Aerial crown-view tile of a tropical tree (Barro Colorado Island, Panama), acquired 20250217:
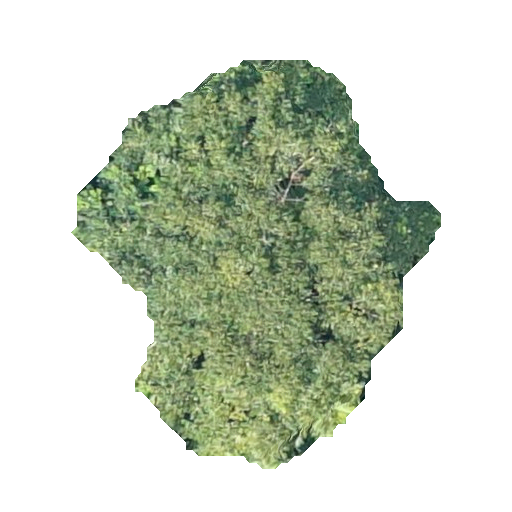
Species: Zanthoxylum ekmanii
GBIF accepted scientific name: Zanthoxylum ekmanii
Crown area: 139.061 m²